The plot is a signal-to-image rendering of a rotating shaft's vibration measurement. What is the most likely rotor condition (normal, misalignment, unbalance, looseness)?
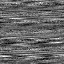
Answer: unbalance